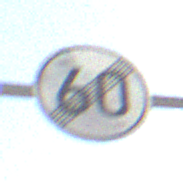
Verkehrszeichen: EndeGeschwindigkeit60
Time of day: Midday
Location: Outdoor (RoadRail)
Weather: PartlyCloudy
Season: NotSpecified
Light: Natural